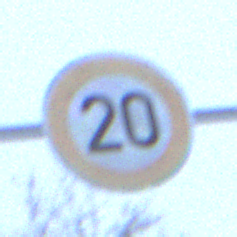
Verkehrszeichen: Geschwindigkeit20
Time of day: Midday
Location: Outdoor (Nature)
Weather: Overcast
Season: Winter
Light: Natural